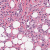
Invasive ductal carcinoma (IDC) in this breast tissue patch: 1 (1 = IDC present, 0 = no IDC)